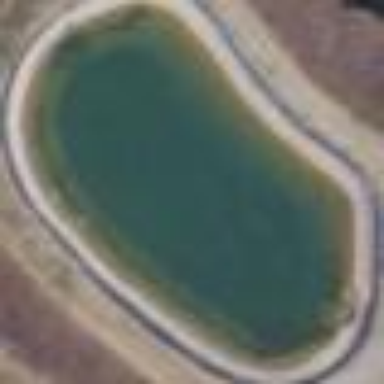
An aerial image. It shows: Reservoir of natural water.